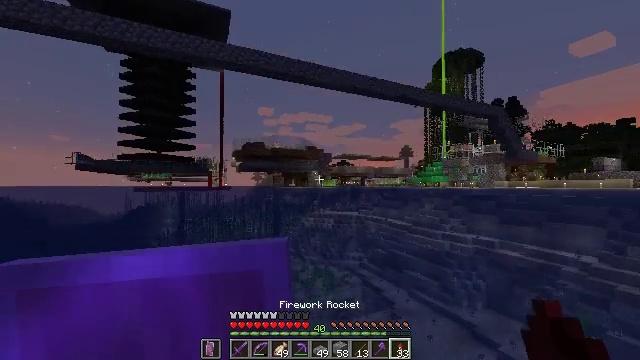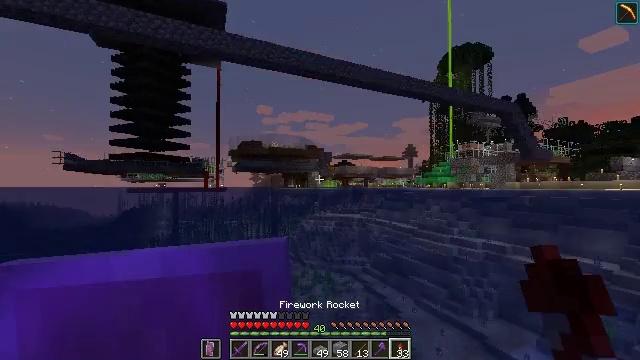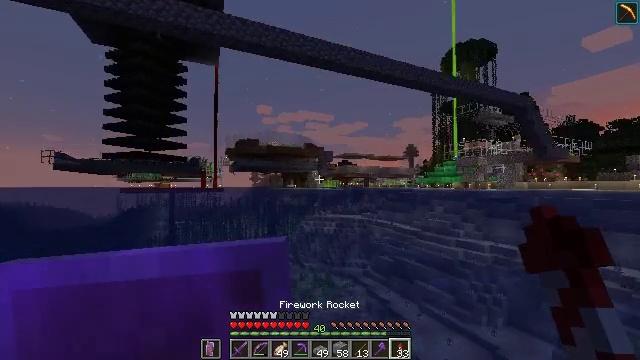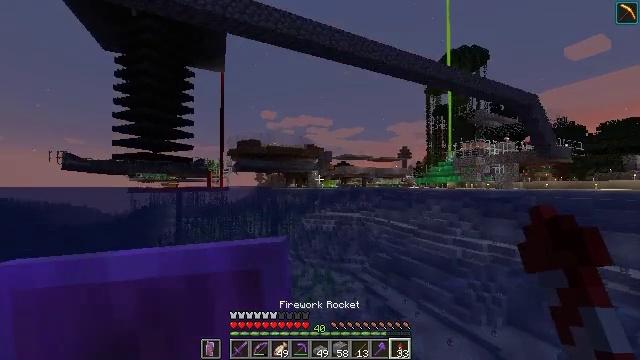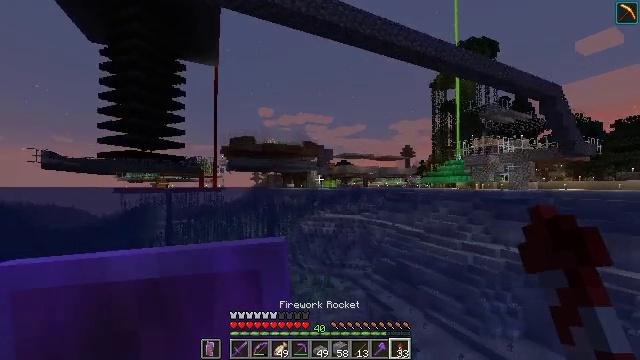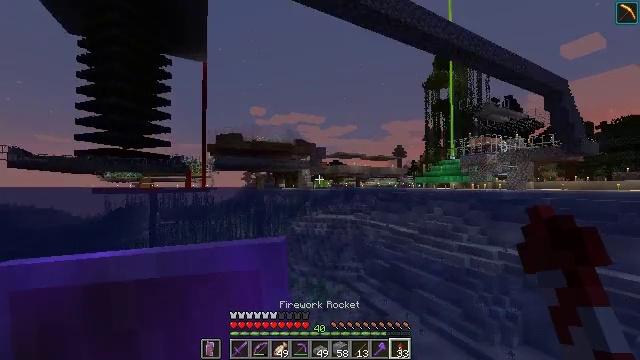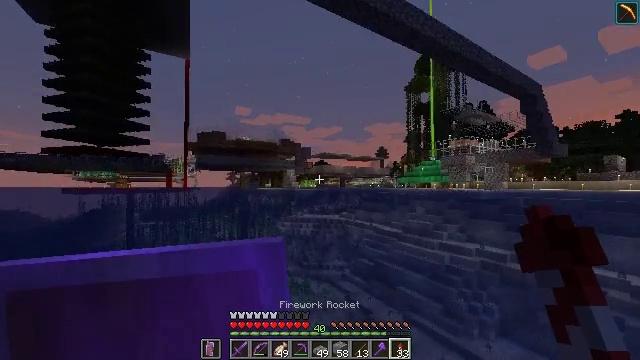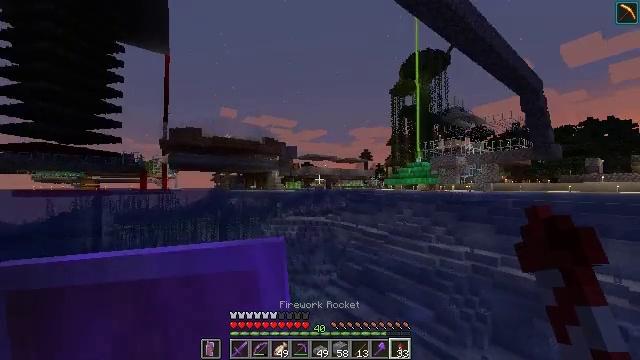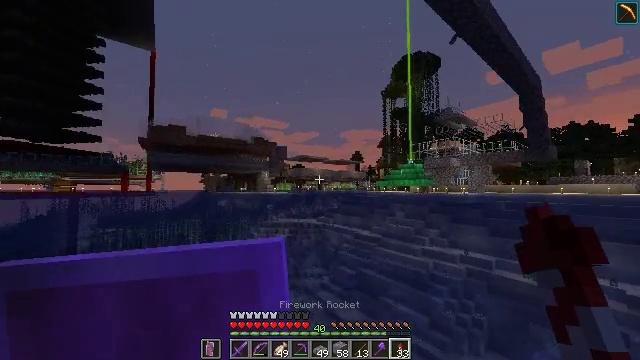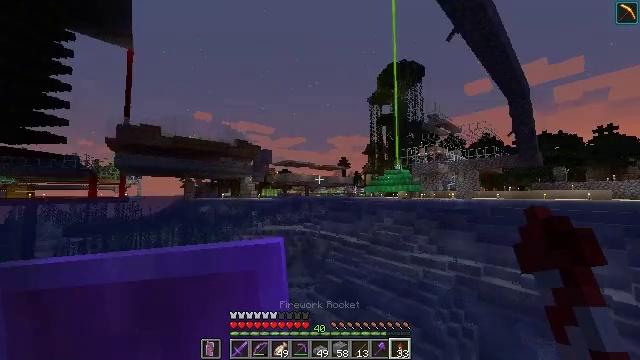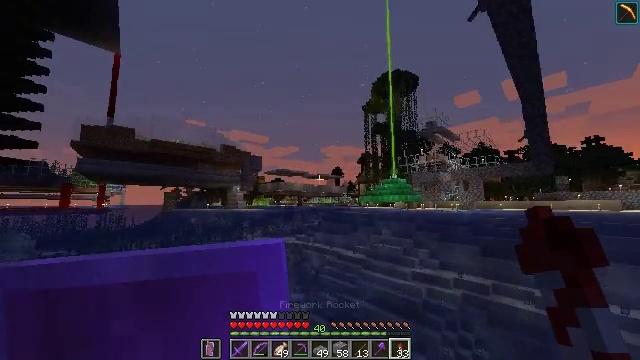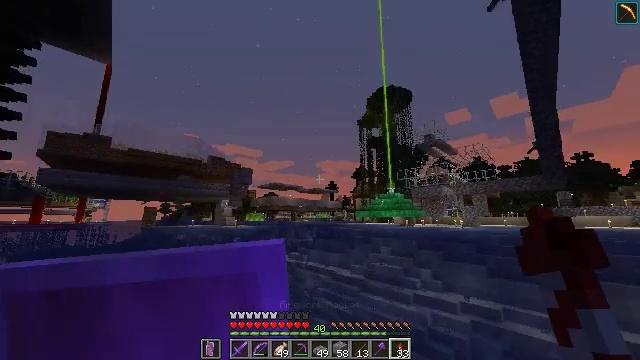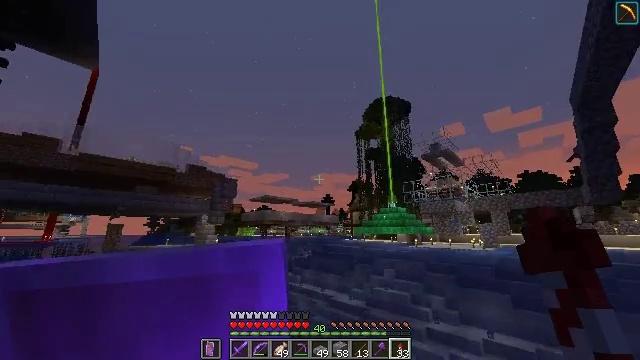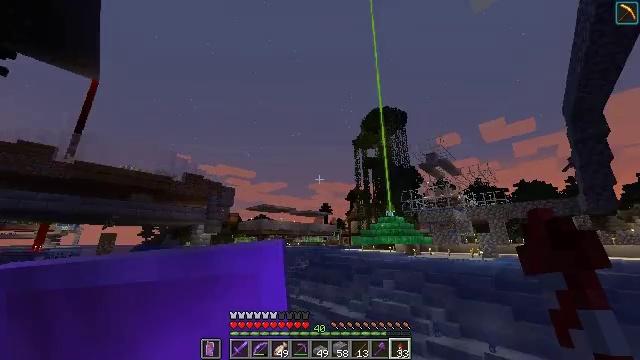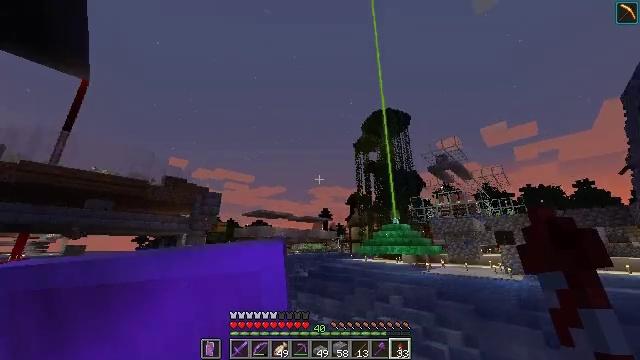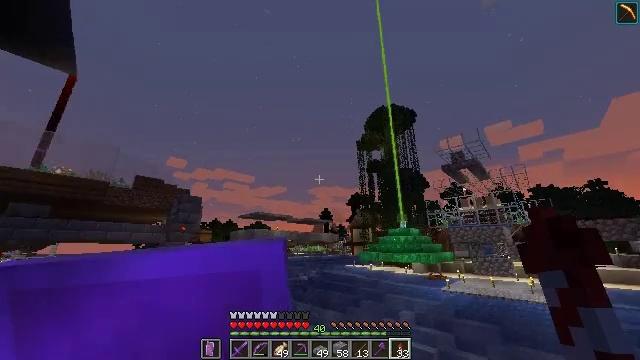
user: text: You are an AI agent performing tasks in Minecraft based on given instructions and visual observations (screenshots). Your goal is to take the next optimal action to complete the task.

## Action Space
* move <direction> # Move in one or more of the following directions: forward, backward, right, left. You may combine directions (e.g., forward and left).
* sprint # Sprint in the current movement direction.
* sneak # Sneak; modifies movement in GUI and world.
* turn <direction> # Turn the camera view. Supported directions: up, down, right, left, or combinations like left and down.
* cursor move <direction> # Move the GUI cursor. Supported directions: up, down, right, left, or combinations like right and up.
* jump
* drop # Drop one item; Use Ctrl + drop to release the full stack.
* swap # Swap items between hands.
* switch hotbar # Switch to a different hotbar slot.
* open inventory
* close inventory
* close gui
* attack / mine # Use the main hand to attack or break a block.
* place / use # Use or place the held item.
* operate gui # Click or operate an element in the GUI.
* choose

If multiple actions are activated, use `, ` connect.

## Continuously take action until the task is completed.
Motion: motion action
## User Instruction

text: Interact with the crafting table to craft a stonecutter.
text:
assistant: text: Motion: move forward, sprint, jump
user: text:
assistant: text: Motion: move forward, sprint, jump
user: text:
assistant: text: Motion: move forward, sprint, jump
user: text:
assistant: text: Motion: move forward, sprint, jump
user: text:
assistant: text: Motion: move forward, sprint, turn right, jump
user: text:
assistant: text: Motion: move forward, sprint, turn right, jump
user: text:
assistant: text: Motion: move forward, sprint, turn right
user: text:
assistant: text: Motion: move forward, sprint, turn right
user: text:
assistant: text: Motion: move forward, sprint, turn right and up
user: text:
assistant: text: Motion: move forward, sprint, turn right and up
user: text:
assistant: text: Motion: move forward, sprint, turn right and up
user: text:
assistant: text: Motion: move forward, sprint, turn right and up
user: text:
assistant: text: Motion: move forward, sprint, turn up
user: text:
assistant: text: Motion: move forward, sprint, turn up
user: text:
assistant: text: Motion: move forward, sprint
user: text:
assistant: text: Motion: move forward, sprint
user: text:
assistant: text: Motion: move forward, sprint
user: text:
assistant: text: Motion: move forward, sprint
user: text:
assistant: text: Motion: move forward, sprint
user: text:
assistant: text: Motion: move forward, sprint
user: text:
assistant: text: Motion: move forward, sprint
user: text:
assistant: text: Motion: move forward, sprint
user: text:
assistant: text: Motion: move forward, sprint
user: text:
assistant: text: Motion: move forward, sprint
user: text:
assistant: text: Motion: move forward, sprint
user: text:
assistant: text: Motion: move forward, sprint
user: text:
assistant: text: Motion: move forward, sprint
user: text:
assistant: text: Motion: move forward, sprint
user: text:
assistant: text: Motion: move forward, sprint
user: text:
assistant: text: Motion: move forward, sprint